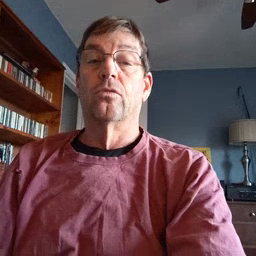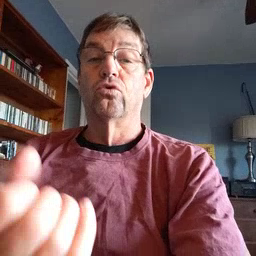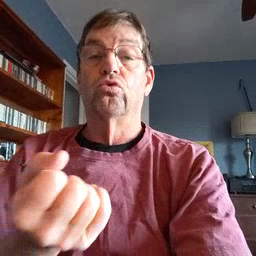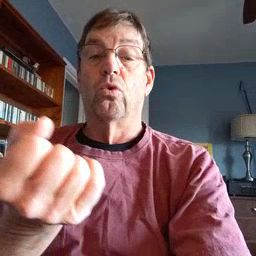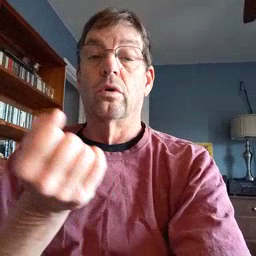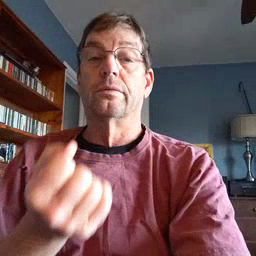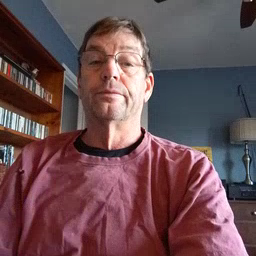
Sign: drawer